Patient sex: M
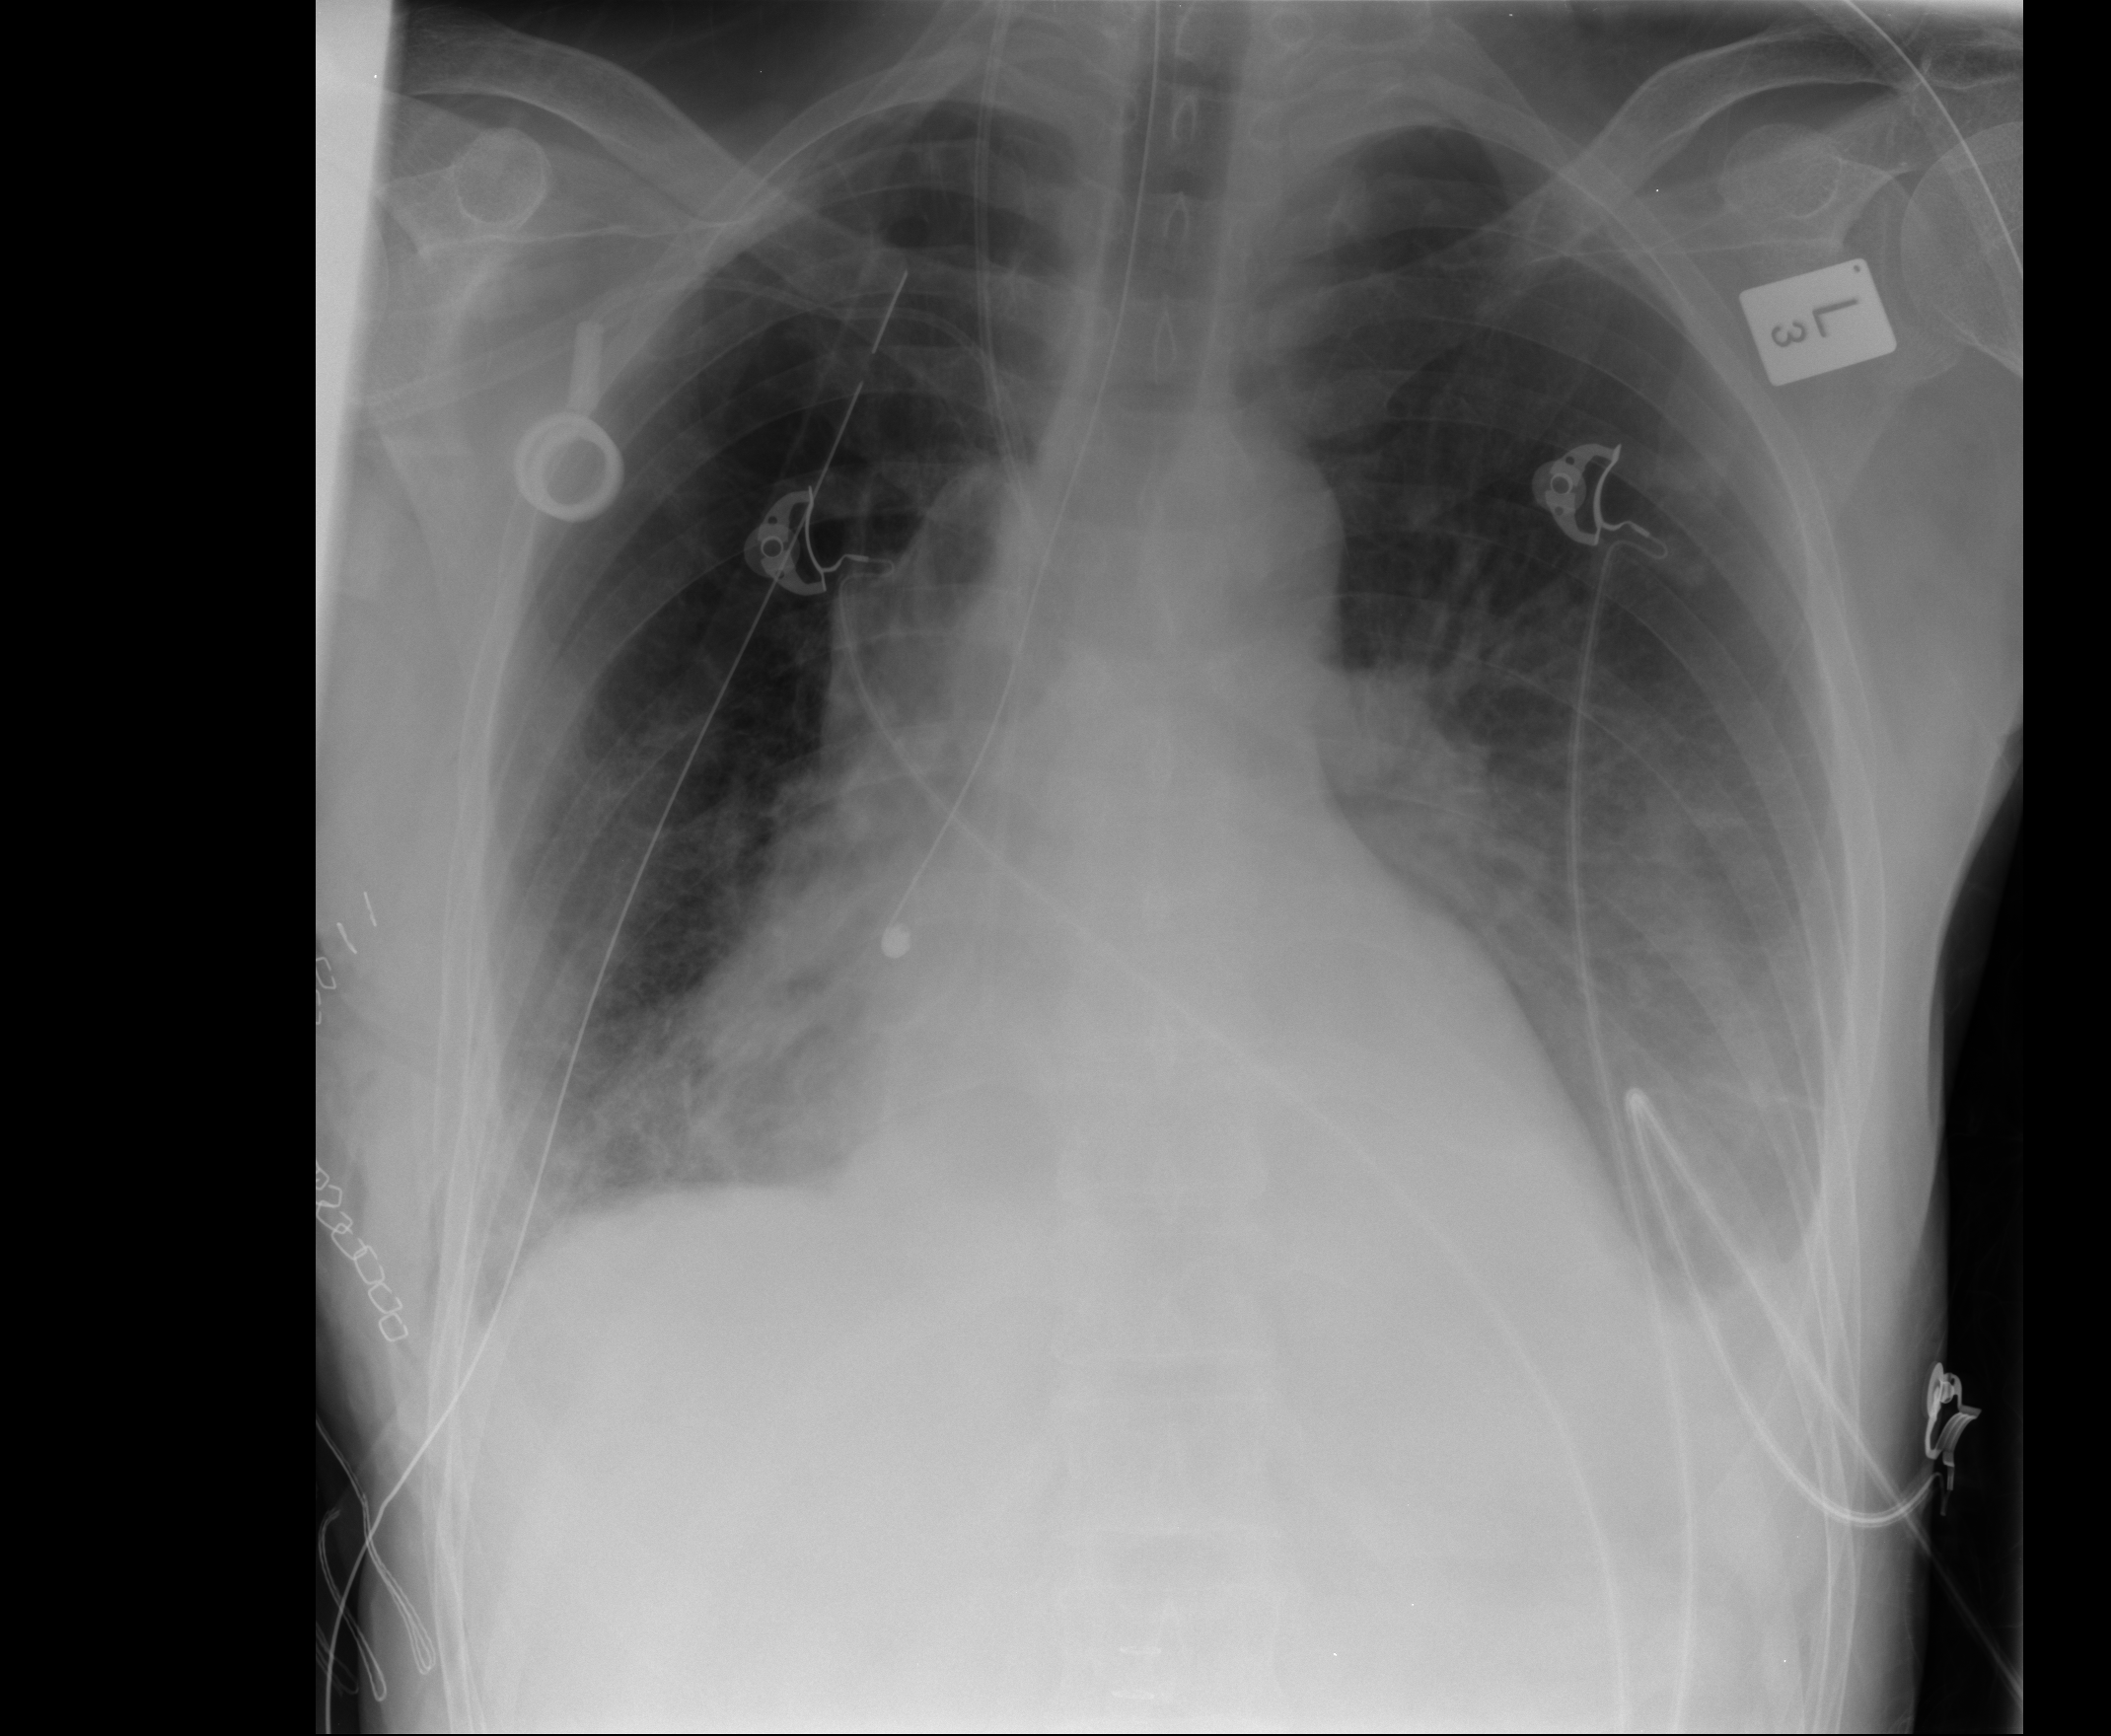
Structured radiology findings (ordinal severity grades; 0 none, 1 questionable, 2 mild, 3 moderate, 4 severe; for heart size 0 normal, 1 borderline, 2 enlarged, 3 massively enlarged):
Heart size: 0
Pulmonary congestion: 2
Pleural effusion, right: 2
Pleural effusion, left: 2
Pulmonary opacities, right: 2
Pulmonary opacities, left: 2
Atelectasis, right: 3
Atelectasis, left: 3